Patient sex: F
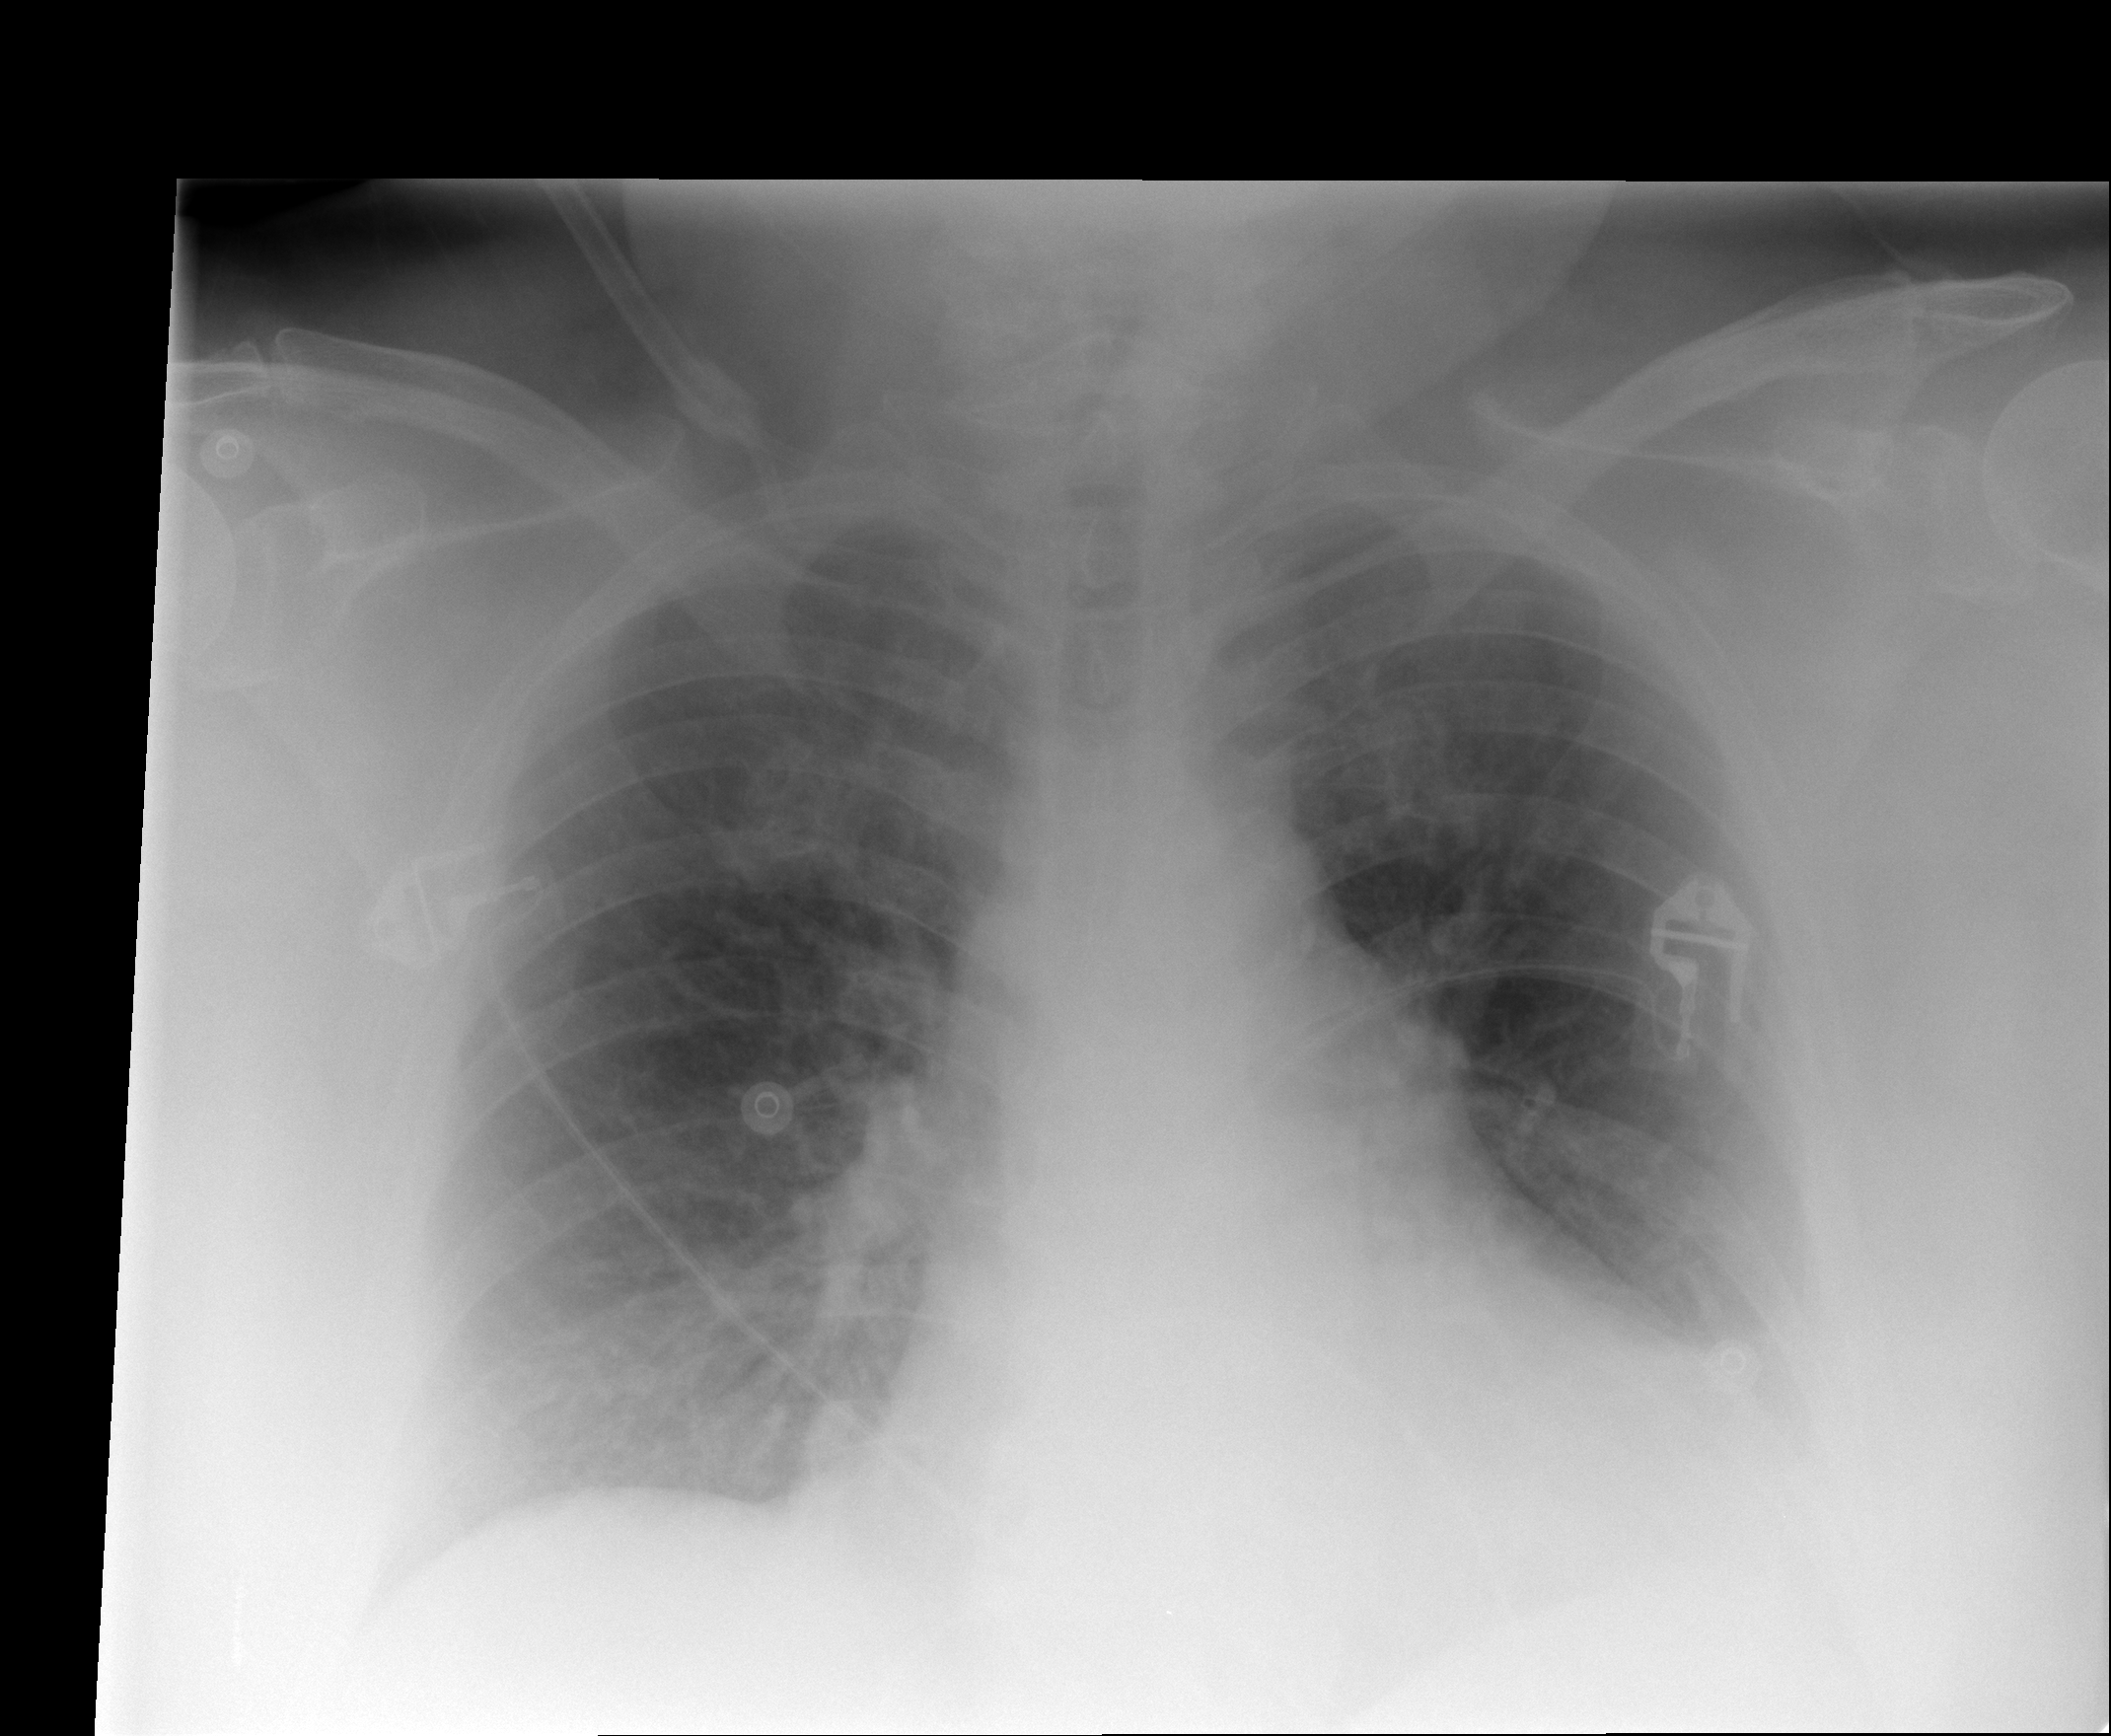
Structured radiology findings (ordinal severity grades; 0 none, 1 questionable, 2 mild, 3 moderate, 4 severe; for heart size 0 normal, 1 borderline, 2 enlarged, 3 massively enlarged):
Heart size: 2
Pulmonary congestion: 2
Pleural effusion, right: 0
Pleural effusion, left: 2
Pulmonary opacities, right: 0
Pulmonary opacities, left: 0
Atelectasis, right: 0
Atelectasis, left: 0